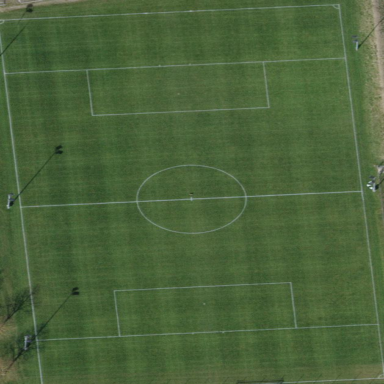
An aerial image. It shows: Soccer pitch for leisureland activities.